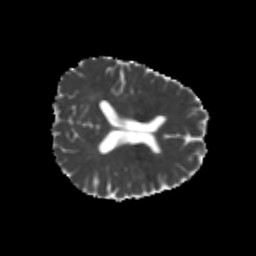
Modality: MD
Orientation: axial
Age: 24
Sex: male
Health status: healthy
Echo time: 0.074 s